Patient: sex M, age 42
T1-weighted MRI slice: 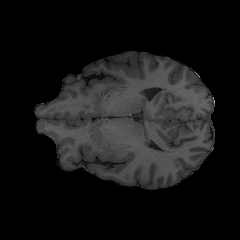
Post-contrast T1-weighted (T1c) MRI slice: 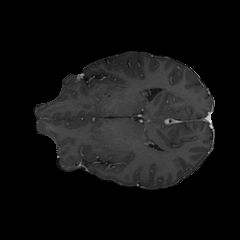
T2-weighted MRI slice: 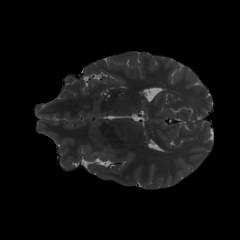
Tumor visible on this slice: no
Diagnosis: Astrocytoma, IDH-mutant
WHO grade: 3